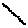
Label: zigzag